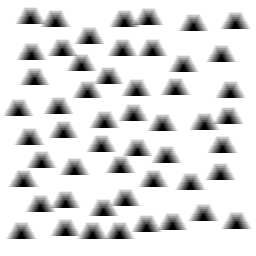
Squares: 0
Triangles: 52
Stars: 0
Total shapes: 52